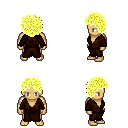
a pixel art fantasy rpg character, male body template, human, tanned skin, brown robe, metal pants, gold curly afro hairstyle, four views (front, back, left, right), 2x2 character sprite sheet, small pixel art, hard edges, no anti-aliasing